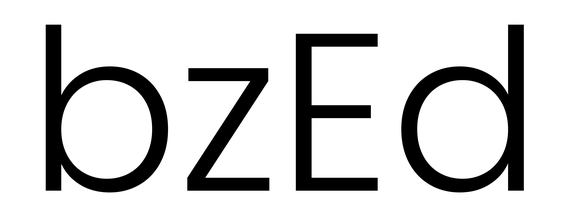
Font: Poppins-Light